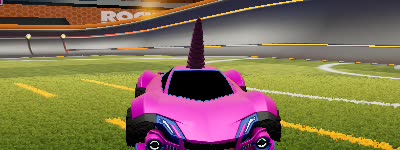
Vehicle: werewolf